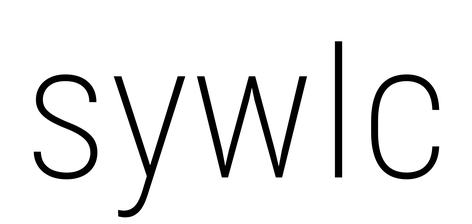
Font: Roboto_Condensed_ExtraLight